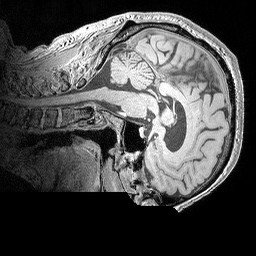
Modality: MP2RAGE
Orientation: sagittal
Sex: male
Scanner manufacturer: siemens
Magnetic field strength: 3 T
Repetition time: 5 s
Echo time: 0.00292 s